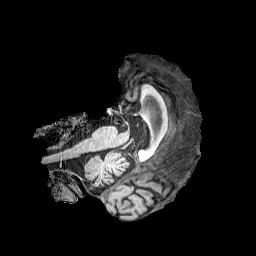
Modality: T1w
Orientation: axial
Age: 81
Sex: male
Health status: healthy